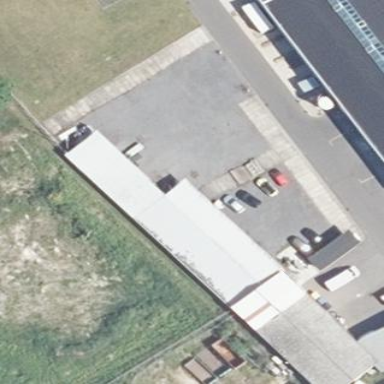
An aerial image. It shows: Commercial building.